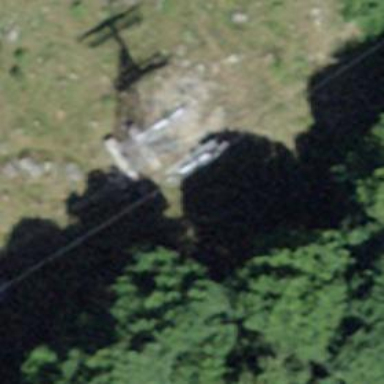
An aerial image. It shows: Pylon used for aerialway.